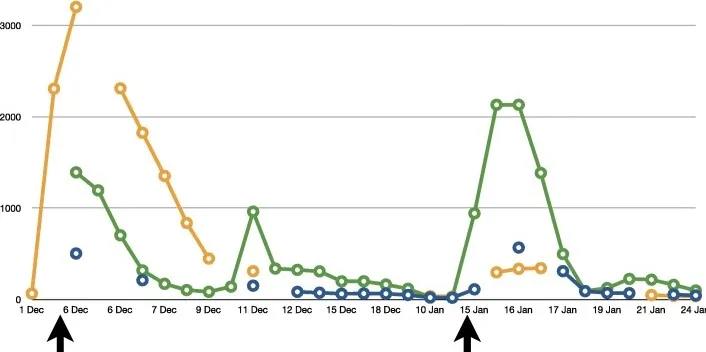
Trend of pancreatic enzymes (amylase and lipase) and creatine kinase before and after first- and second-stage surgeries (arrows).
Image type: chart (chart)